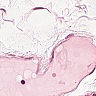
Metastatic tissue present: no